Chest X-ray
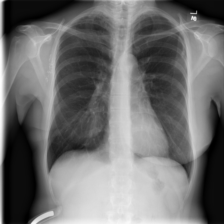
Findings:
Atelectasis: negative
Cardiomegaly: negative
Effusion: negative
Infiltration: negative
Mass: negative
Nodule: negative
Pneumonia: negative
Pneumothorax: negative
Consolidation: negative
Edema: negative
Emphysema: negative
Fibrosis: negative
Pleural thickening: negative
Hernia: negative